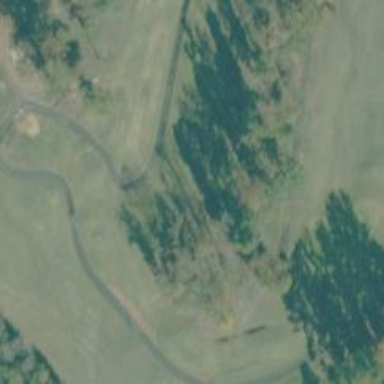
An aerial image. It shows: Path used for both walking and golf.